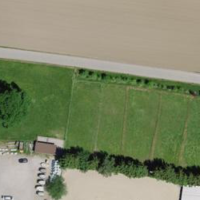
EUNIS habitat code: 24
Species observed at this site:
Certhia brachydactyla
Corvus corone
Parus major
Erithacus rubecula
Troglodytes troglodytes
Milvus milvus
Turdus pilaris
Pica pica
Phoenicurus ochruros
Dryocopus martius
Garrulus glandarius
Fringilla coelebs
Falco tinnunculus